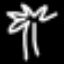
Label: palm tree